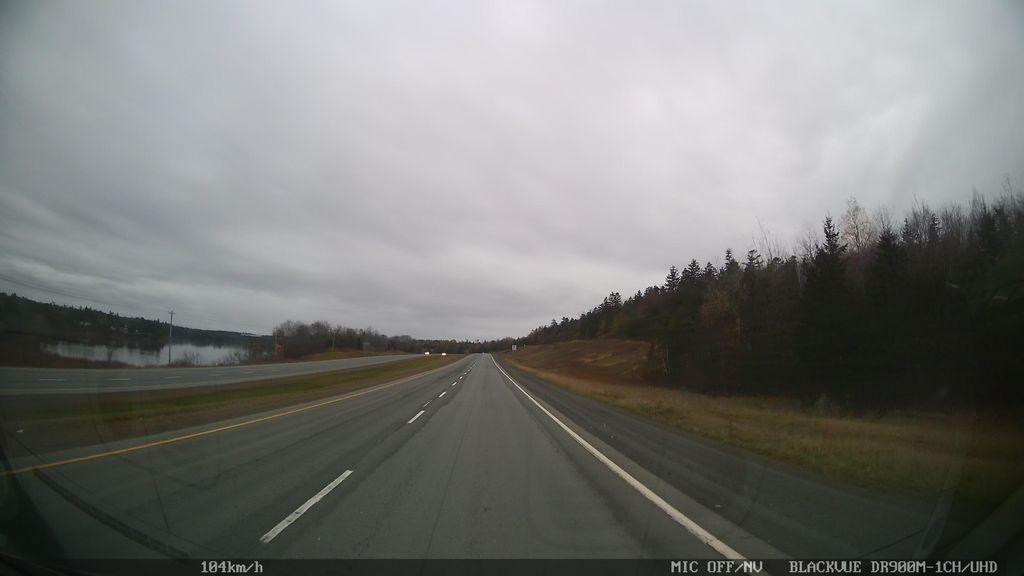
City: halifax